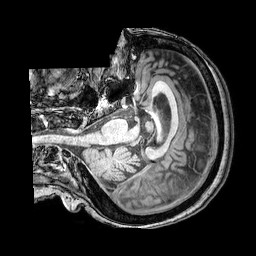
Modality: T1w
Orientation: axial
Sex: female
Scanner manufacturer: philips
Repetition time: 0.008172 s
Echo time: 0.00374 s